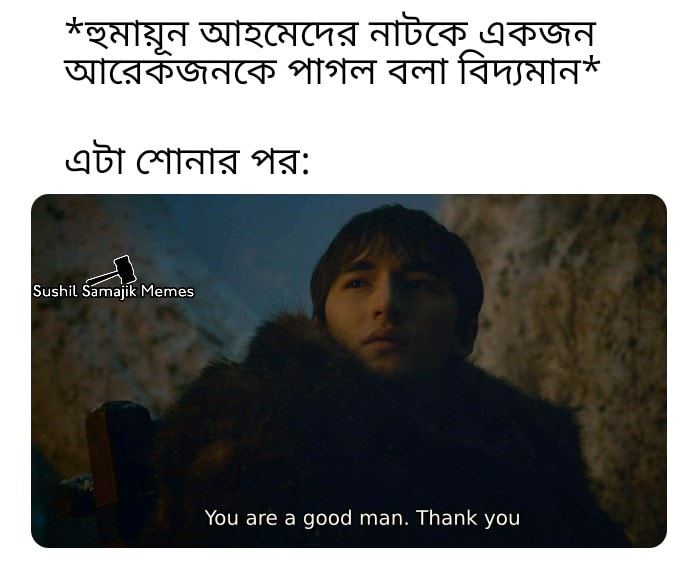
Caption: *হুমায়ুন আহমেদের নাটকে একজন আরেকজনকে পাগল বলা বিদ্যমান*     এটা শোনার পর      You are a good man. Thank you
Label: non-hate